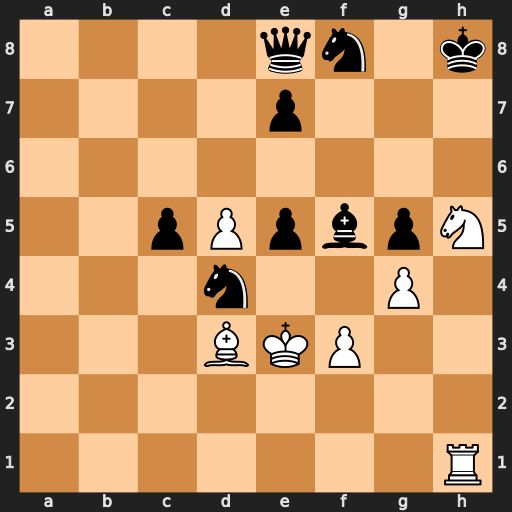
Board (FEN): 4qn1k/4p3/8/2pPpbpN/3n2P1/3BKP2/8/7R
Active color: w
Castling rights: -
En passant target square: -
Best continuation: Nf6+ Nh7 Nxe8 Bxd3 Kxd3